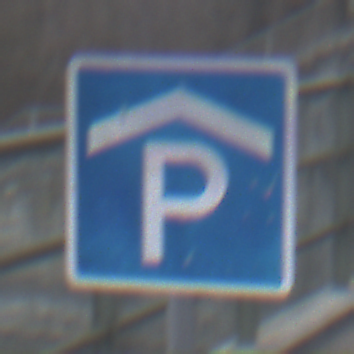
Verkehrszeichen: Parkhaus
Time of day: MorningAfternoon
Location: Outdoor (Suburban)
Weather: Overcast
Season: NotSpecified
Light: Natural